Field crop: maize
Growth stage: 1
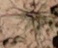
Species: lolium